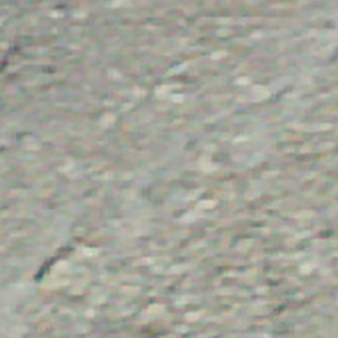
Label: other